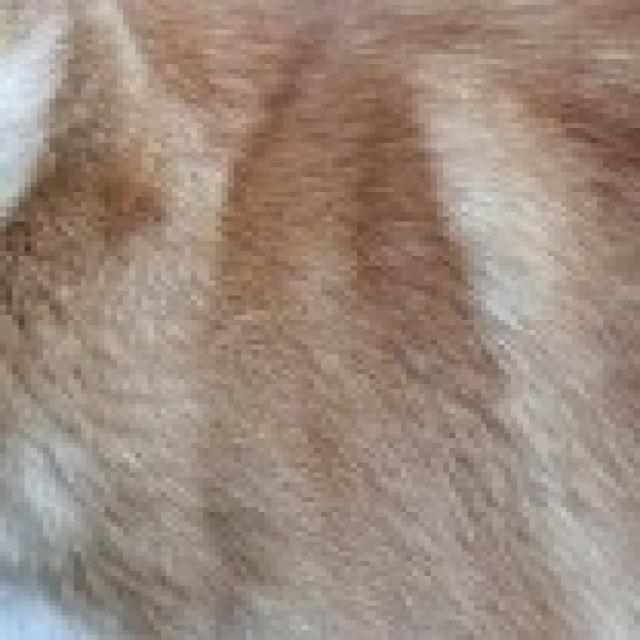
Healthy canine skin — no visible lesions, inflammation, or abnormalities. The skin and coat appear normal.